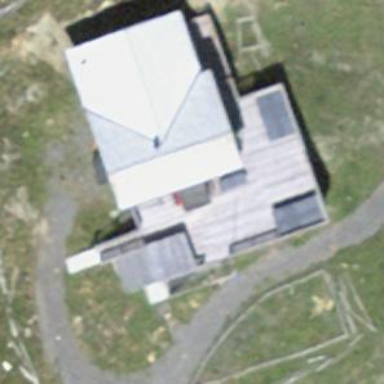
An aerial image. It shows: Isolated dwelling with bar.